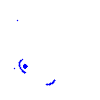
Particle: pion